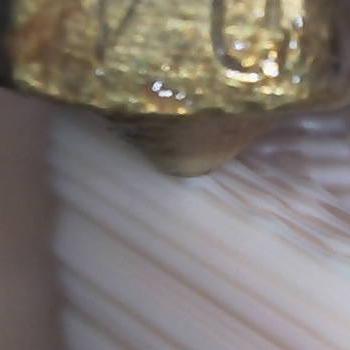
Flow rate: 33%